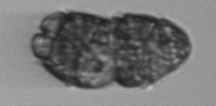
Label: Margalefidinium